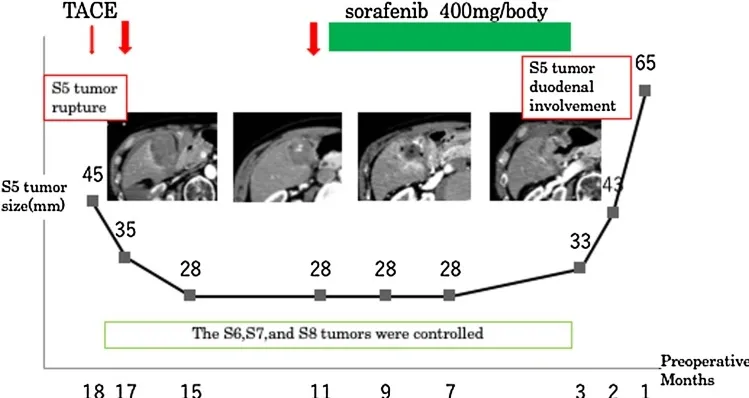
The patient's preoperative course: He had been initially treated with emergent arterial embolization of the ruptured main tumor in the segment 5. Multiple HCC lesions were treated by consecutive TACE and sorafenib administration. Although, other small HCC lesions remained controlled, the main pre-ruptured tumor in the segment 5 developed up to 6.5 cm in diameter directly involving the first and second portion of the duodenum.
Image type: radiology (mri)